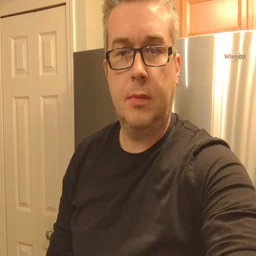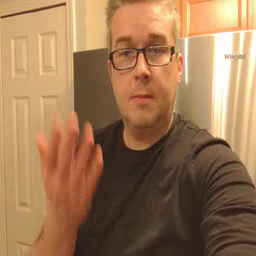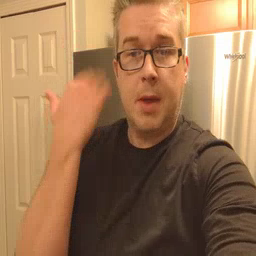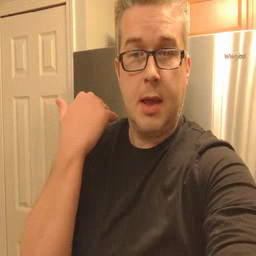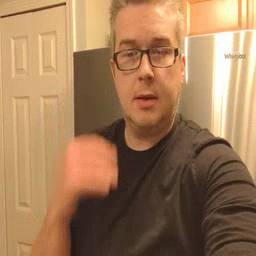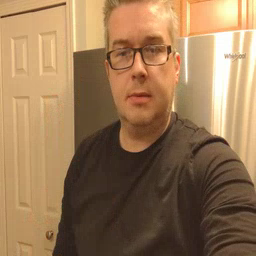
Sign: before